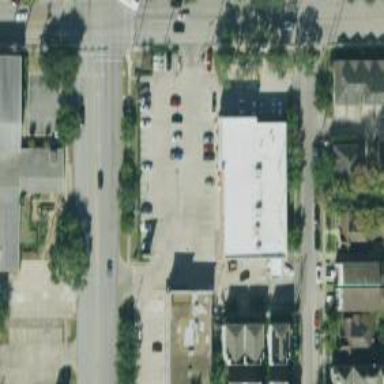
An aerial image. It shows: Pharmacy providing healthcare services.